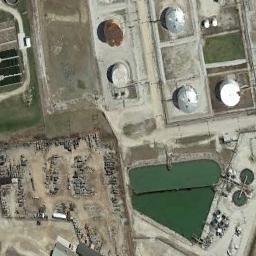
Label: storage tanks